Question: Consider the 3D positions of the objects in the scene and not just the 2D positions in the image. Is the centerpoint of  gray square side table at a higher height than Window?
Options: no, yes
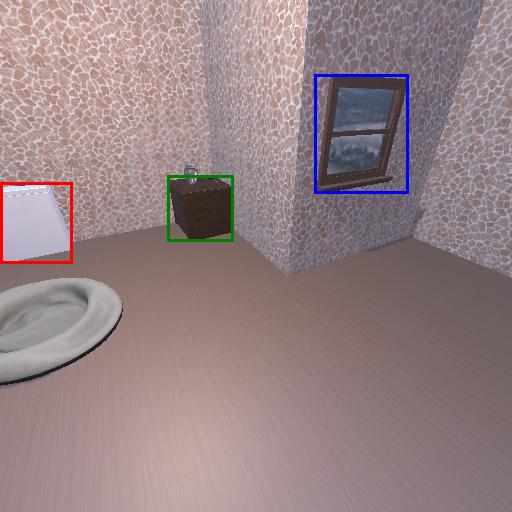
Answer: no